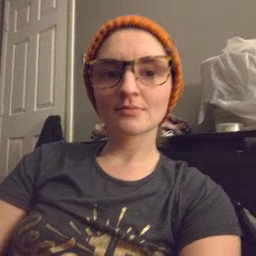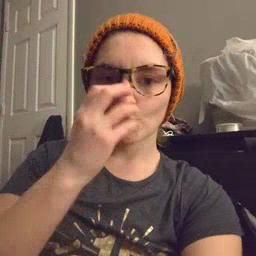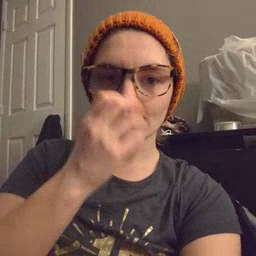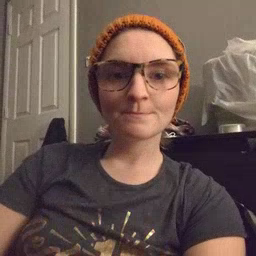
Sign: clown